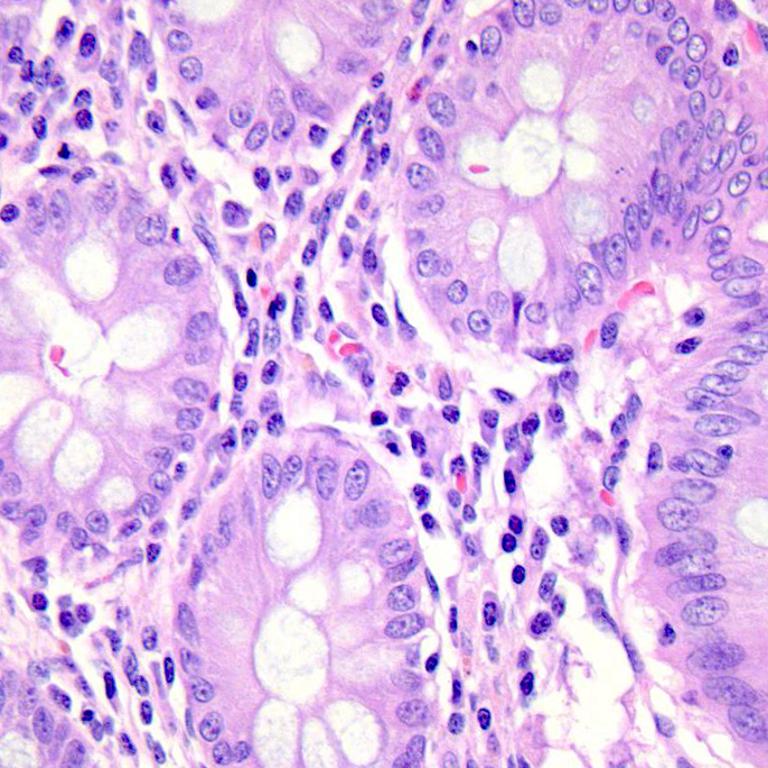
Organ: colon
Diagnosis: benign